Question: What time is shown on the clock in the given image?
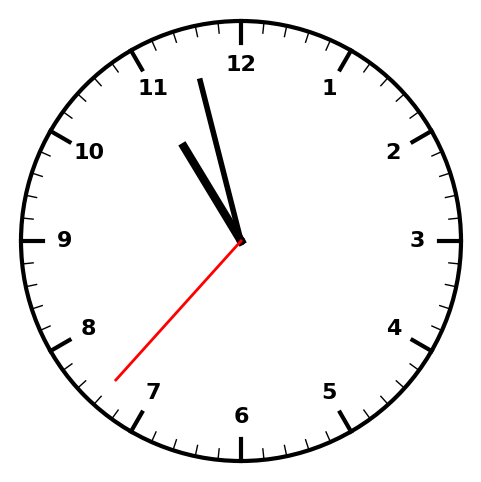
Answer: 10:57:37